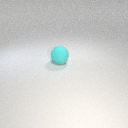
large cyan rubber sphere